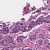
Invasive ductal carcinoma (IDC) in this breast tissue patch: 1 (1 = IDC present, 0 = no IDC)